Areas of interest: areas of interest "Henan Central Pharmaceutical Distribution Center"
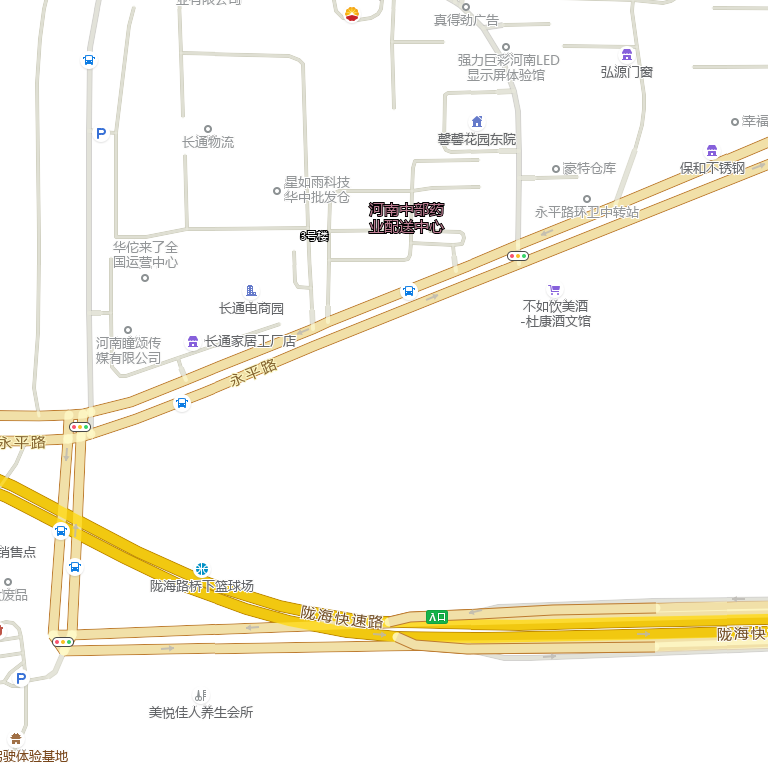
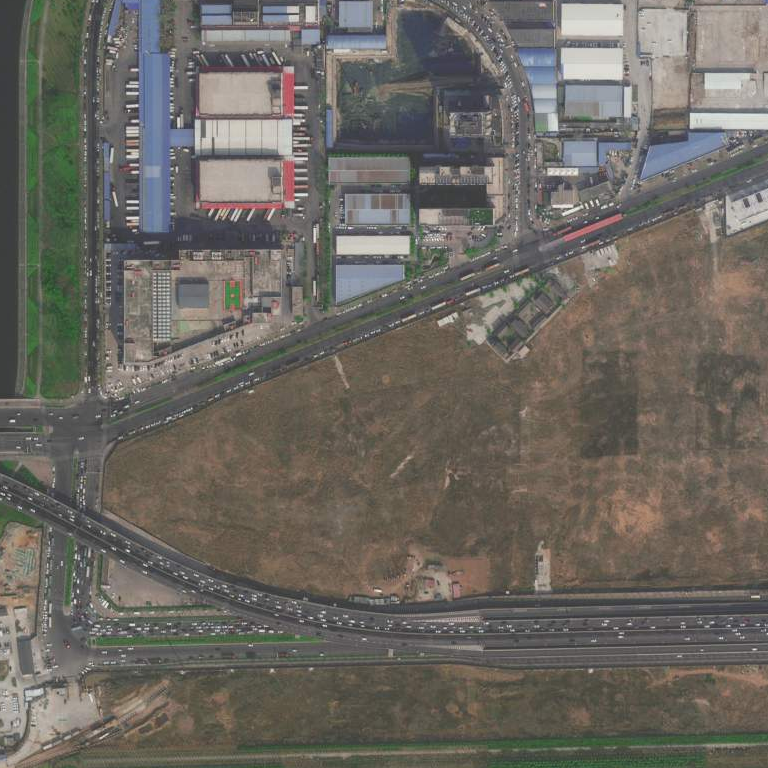